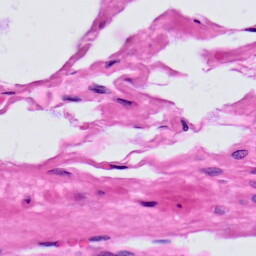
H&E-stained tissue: Prostate